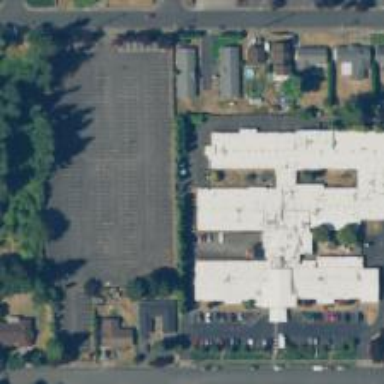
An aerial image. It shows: Nursing home building.